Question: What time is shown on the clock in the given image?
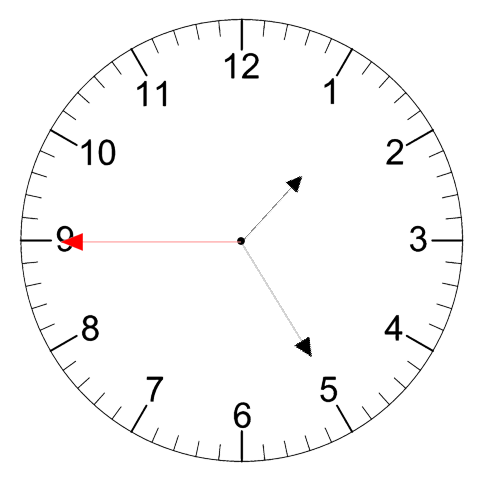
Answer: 01:24:45